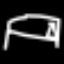
Label: bed